Question: <URL> helped me to pass variables from a php Form to javascript.
Now I would like to send them to a php file which should update a DB with the values. For simplicity I created this file which should just return the values to check if it works:
addCOmmentsToDBtest.php:
'''
<?php
$video_id = $_POST['VideoId'];
$starttime = $_POST['starttime'];
echo "Test!
StartTime = " .$starttime. " videoId = " .$video_id; ?>
'''
The whole jquery $.ajax function which calls addCOmmentsToDBtest.php is in the file below (JqueryTest.php). I tired to pass the data in the url:
'''
url: "addCommentsToDBtest.php?starttime="+ starttime +"endtime="+ endtime +"&text="+text+"&videoid="+videoid,
'''
or to pass the data like this
'''
$.ajax({
url: "addCommentsToDBtest.php",
type: "POST",
data: {
'videoId': '<?php echo $video_id ?>',
'starttime': starttime,
'endtime': endtime,
'text': text,
'cat': cat
}
'''
Both didn't work. The problem is also that in this simple example the string from addCOmmentsToDBtest.php
'''
echo "Test!
StartTime = " .$starttime. " videoId = " .$video_id;
'''
is not passed to the div tag "log". (I also tried to insert the value in the db, like it should be at the end - didn't work).
To pass the string I tried:
'''
success: function(data) {
$("#log").html("Sucess"+ data);
}
'''
or
'''
complete: function(data) {
$("#log").html("Sucess"+ data);
}
'''
or
'''
request.done(function( msg ) {
$( "#log" ).html("Sucess! Msg =" + msg );
});
'''
The screenshot of the Chrome debugger:

The question is: How can I pass the Data from addCOmmentsToDBtest.php back to check if the variables got transfered in this simple example?
And what I try to achieve in the end is:
To pass the Data from JqueryTest.php to addCOmmentsToDBtest.php and update my DB.
Thanks in advance for any help.
Here the file which contains the whole javascript and php form.
JqueryTest.php:
'''
<?php
$video_id = '153fb143';
?>
<!DOCTYPE html>
<html>
<head>
<title>JQUERY</title>
<script src="http://code.jquery.com/jquery-latest.js"></script>
<script>
function addCommentsToDB () {
var videoid = document.getElementById('videoid').value;
var starttime = document.getElementById('starttime').value;
var endtime = document.getElementById('endtime').value;
var text = document.getElementById('text').value;
var cat = document.getElementById('cat').value;
alert ("starttime ="+starttime+"; Endtime = "+endtime+"; text = "+text);
$.ajax({
url: "addCommentsToDBtest.php?starttime="+ starttime +"endtime="+ endtime +"&text="+text+"&videoid="+videoid,
// check ''
// url: "addCommentsToDBtest.php?starttime="+ starttime +"endtime="+ endtime +"&text="+text+"videoId='"+videoId+"'",
// with data use that:
// url: "addCommentsToDBtest.php",
type: "POST",
/* Does not Work
data: {
'starttime': starttime,
'endtime': endtime,
'text': text,
'cat': cat }, */
success: function(data) {
$("#log").html("Sucess"+ data);
}
});
};
</script>
</head>
<body>
<div id="log"> <p>log</p></div>
<div id="msg"></div>
<table>
<tr>
<td><div id="div1">div1</div></td>
<td><div id="div2">div2</div></td>
</tr>
<tr>
<td><div id="div3">div3</div></td>
<td><div id="div4">
<!--ADD Table-->
<form method="post" onsubmit="addCommentsToDB()" action="<?php $_SERVER['PHP_SELF']?>" >
<table width="150px" border="1" cellpadding="0">
<tr>
<td width="25px"><p>start</p></td>
<td width="25px"><p>end</p></td>
<td width="75px"><p>Text</p></td>
<td width="10px"><p>cat</p></td>
<td width="5px"><p>+</p></td>
</tr>
<tr>
<td><input style="width: 75px" type="time" name="starttime" id="starttime"></td>
<td><input style="width: 75px" type="time" name="endtime" id="endtime"></td>
<td><input style="width: 75px" type="text" name="text" id="text"><input type="hidden" id="VideoId" name="VideoId" value="<?php echo $video_id; ?>"></td>
<td>
<select width="15" name="cat" id="cat">
<option value="1">1</option>
<option value="2">2</option>
<option value="3">3</option>
<option value="4">4</option>
<option value="5">5</option>
</select></td>
<td><input type="hidden" name="videoid" id="videoid" value="<?php echo $video_id ?>"><input name="ADD" type="submit" value="add"> </td>
</tr>
</table>
</form>
</div></td>
</tr>
</table>
</body>
</html>
'''
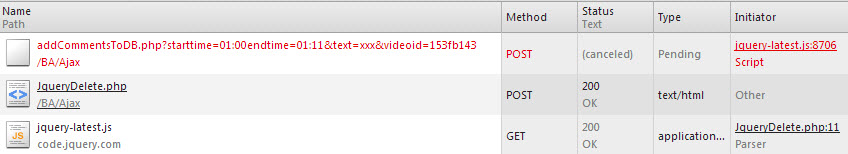
Answer: First of all set 'addCommentsToDB(); return false;' into onsubmit of your form. Without it your form will continue submitting.
Second don't use url with GET parameters if you are using ajax POST. Send your data using 'data' attribute.